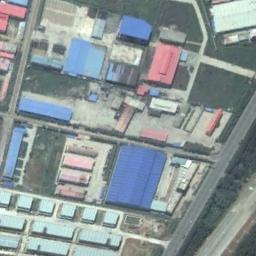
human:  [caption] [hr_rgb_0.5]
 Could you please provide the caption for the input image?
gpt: The industrial area has some workshops of different colors and some roads go through the industrial area .

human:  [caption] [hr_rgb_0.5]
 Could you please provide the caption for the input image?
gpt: Three buildings in the industrial area have blue roofs .

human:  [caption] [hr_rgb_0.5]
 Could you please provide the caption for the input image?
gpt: Neatly planned factories and roads in an industrial area with green belts .

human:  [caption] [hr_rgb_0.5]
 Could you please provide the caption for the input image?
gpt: There are many houses in the industrial area .

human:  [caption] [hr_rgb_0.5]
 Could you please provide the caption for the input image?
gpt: There are some blue buildings and red buildings on the industrial area .